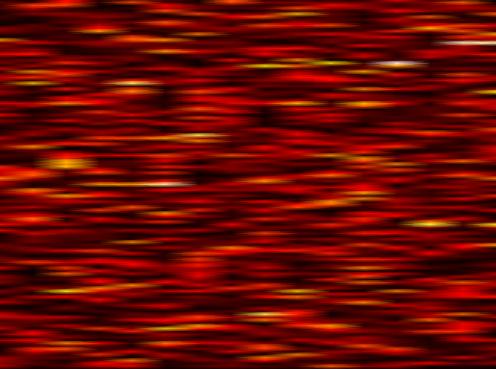
Label: WOLA